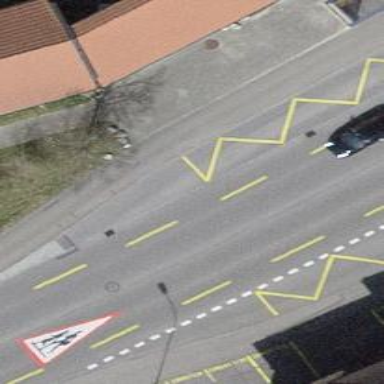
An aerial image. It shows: Bus stop equipped with public transport stop position.